A spectrogram of one vibration snapshot from a rotating-machine test bench is shown (time on one axis, frequency on the other). Classify the rotor condition as one of: normal, misalignment, unbalance, looseness.
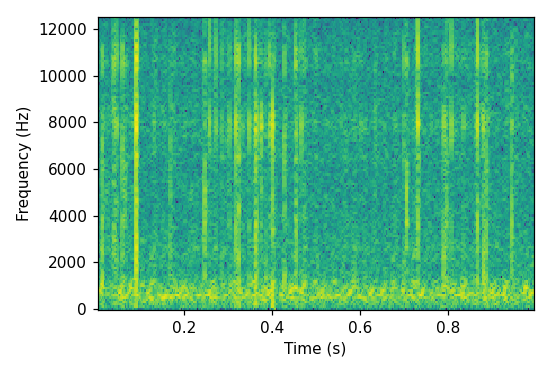
Answer: normal